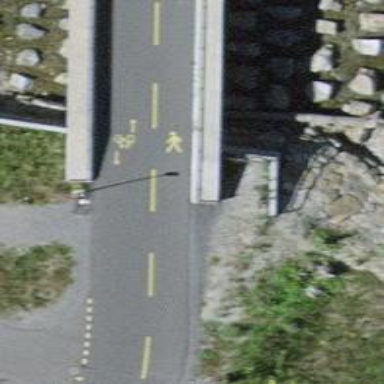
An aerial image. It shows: Paved bridge for cycleway with asphalt surface. The track type is grade1 and there is asphalt footway beside it.